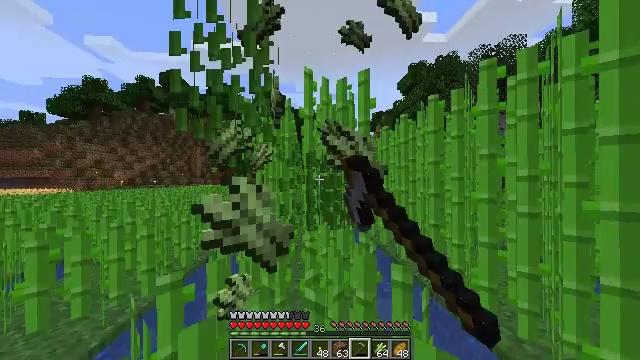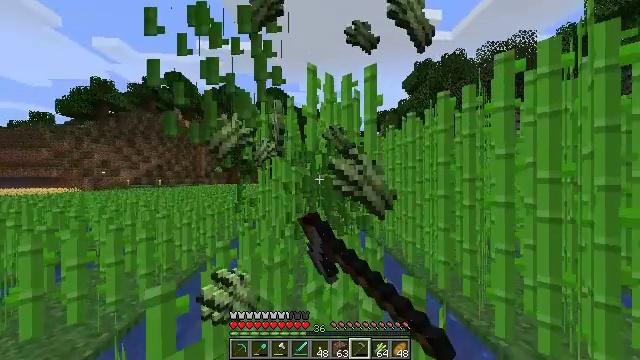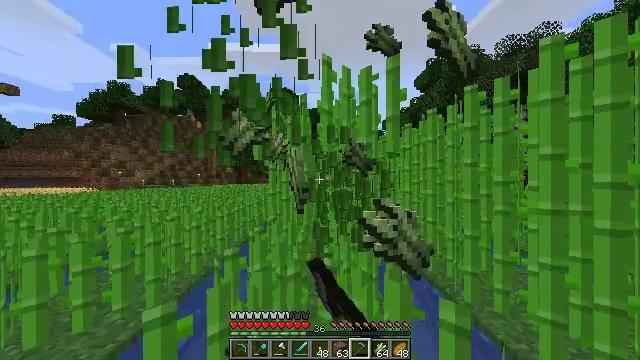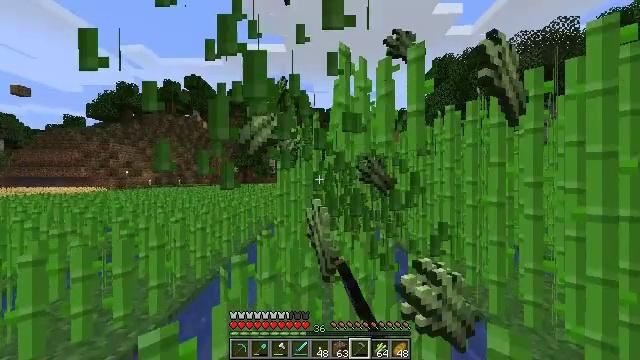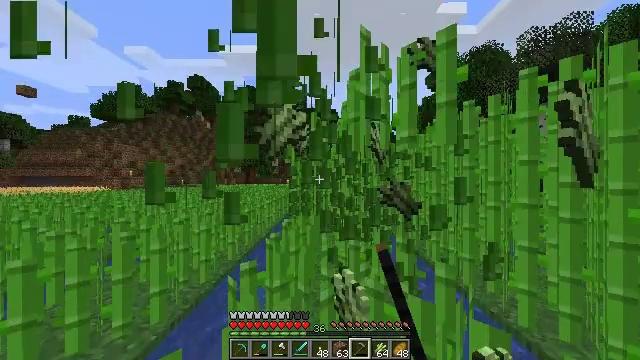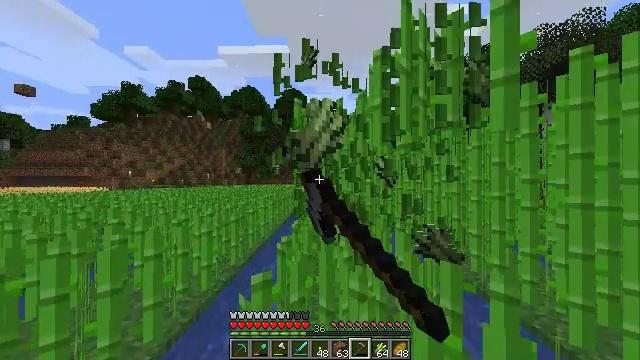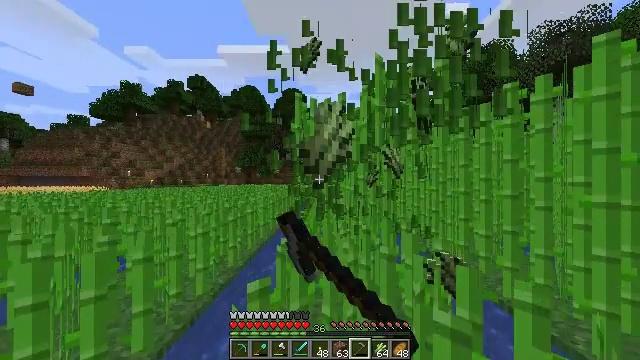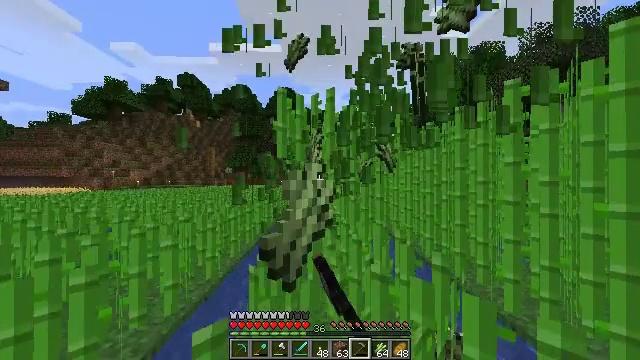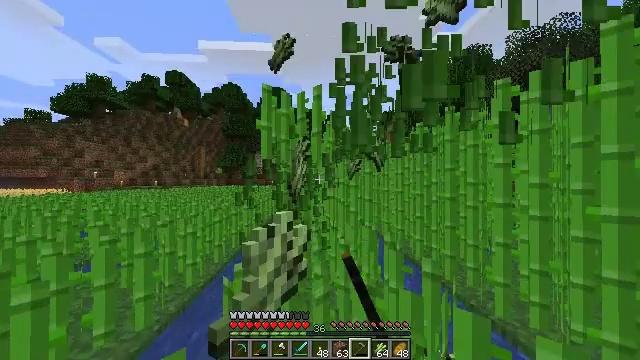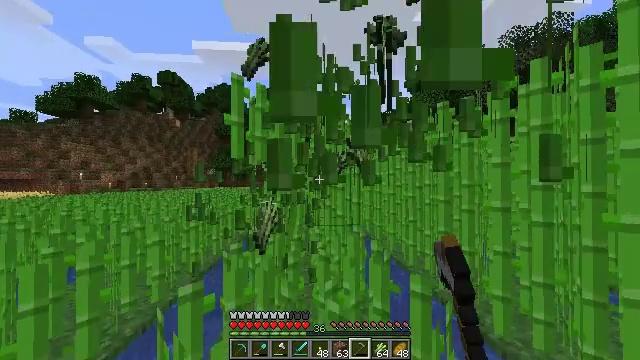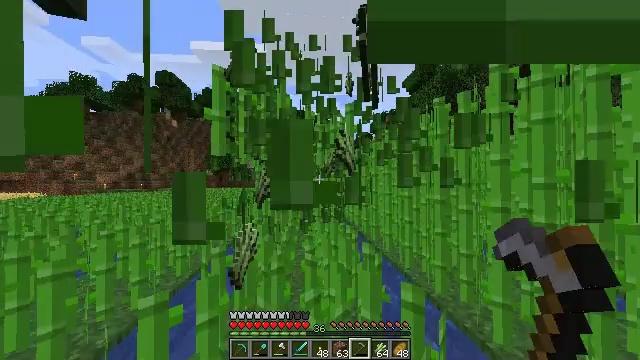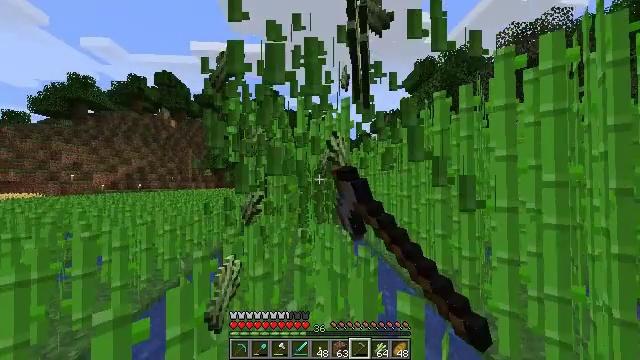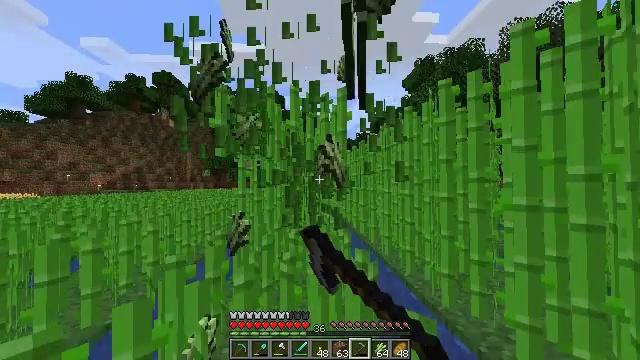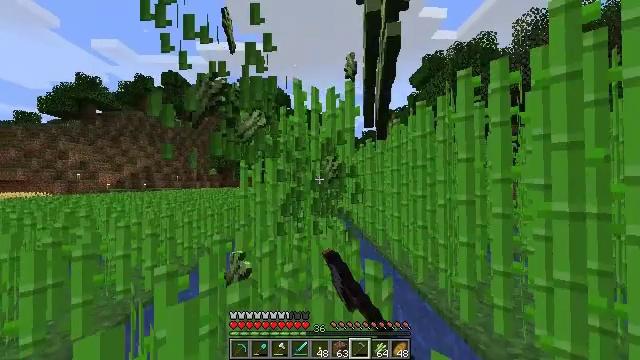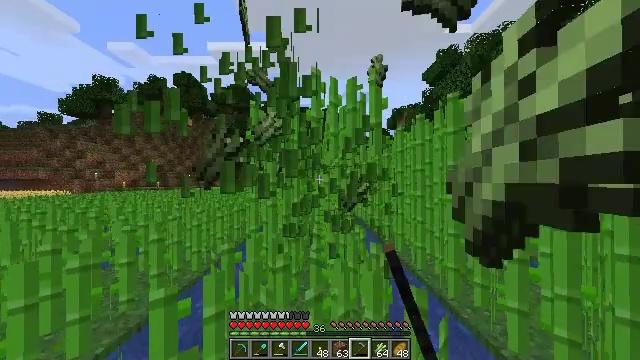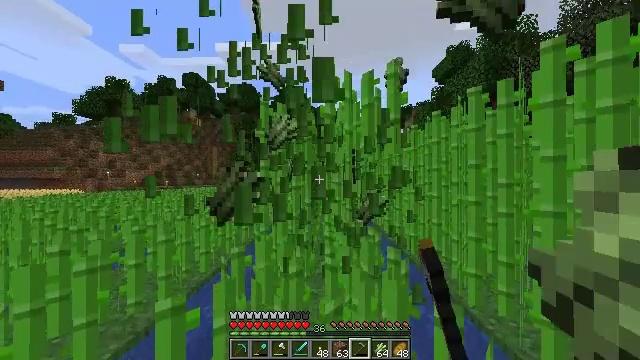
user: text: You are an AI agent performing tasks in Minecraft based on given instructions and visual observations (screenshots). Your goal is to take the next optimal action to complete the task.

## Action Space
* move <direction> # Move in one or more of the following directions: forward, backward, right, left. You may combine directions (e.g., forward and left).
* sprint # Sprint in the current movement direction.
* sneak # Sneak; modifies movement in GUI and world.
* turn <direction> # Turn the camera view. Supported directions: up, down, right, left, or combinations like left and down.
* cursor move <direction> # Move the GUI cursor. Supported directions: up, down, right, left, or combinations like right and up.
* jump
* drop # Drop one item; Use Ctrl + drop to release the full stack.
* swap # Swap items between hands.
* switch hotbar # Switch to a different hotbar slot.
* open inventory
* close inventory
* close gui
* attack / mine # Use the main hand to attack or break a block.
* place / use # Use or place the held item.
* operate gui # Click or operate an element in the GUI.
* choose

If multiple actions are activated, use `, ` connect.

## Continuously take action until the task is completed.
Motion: motion action
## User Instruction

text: Mine the sugar cane near rivers.
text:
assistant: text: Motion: move forward and move left, sprint, turn left, attack / mine
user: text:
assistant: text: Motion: move forward and move left, sprint, turn left, attack / mine
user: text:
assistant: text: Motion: move forward and move left, sprint, turn left, attack / mine
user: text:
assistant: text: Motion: move forward and move left, sprint, attack / mine
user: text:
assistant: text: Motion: move forward, sprint, attack / mine
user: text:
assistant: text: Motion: move forward and move right, sprint, attack / mine
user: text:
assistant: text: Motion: move forward and move right, sprint, turn right, attack / mine
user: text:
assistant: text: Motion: move forward and move right, sprint, turn right, attack / mine
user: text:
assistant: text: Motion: move forward and move right, sprint, turn right, attack / mine
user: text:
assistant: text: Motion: move forward and move right, sprint, attack / mine
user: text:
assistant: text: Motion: move forward, sprint, attack / mine
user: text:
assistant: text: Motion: move forward, sprint, attack / mine
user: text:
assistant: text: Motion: move forward and move left, sprint, turn left, attack / mine
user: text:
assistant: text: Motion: move forward and move left, sprint, turn left, attack / mine
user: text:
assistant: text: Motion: move forward and move left, sprint, turn left, attack / mine
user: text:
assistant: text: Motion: move forward and move left, sprint, attack / mine
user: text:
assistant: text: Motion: move forward, sprint, attack / mine
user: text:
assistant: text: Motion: move forward, sprint, attack / mine
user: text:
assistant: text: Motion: move forward and move right, sprint, turn right, attack / mine
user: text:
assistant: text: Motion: move forward and move right, sprint, turn right, attack / mine
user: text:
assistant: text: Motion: move forward and move right, sprint, turn right, attack / mine
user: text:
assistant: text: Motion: move forward and move right, sprint, attack / mine
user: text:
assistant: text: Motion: move forward and move left, sprint, attack / mine
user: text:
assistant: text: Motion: move forward and move left, sprint, turn left, attack / mine
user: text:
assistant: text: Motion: move forward and move left, sprint, turn left, attack / mine
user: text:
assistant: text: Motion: move forward and move left, sprint, turn left, attack / mine
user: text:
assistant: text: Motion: move forward and move left, sprint, attack / mine
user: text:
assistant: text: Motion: move forward and move left, sprint, attack / mine
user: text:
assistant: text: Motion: move forward, sprint, attack / mine
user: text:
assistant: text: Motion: move forward and move right, sprint, turn right, attack / mine